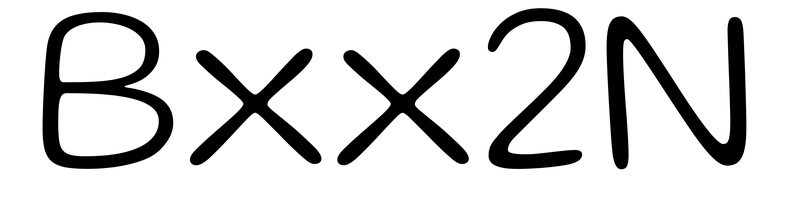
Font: Gluten_ExtraLight